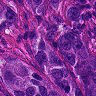
Metastatic tissue present: yes